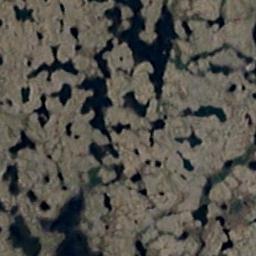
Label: wetland